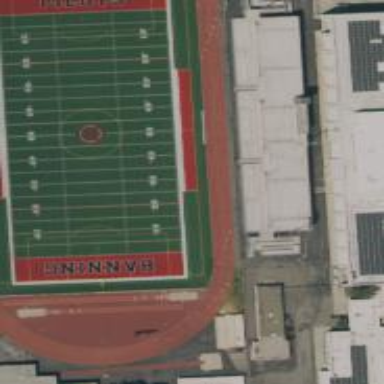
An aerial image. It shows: Pitch for American football with artificial turf surface.